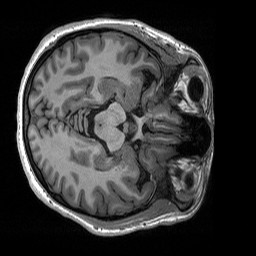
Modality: T1w
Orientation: axial
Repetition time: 8 s
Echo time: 0.066 s